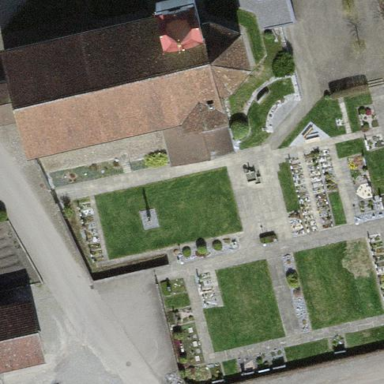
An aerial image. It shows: Cemetery.